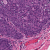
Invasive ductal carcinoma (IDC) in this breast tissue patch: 0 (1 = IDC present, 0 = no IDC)